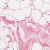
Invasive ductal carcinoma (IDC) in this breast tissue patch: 0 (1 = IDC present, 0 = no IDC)